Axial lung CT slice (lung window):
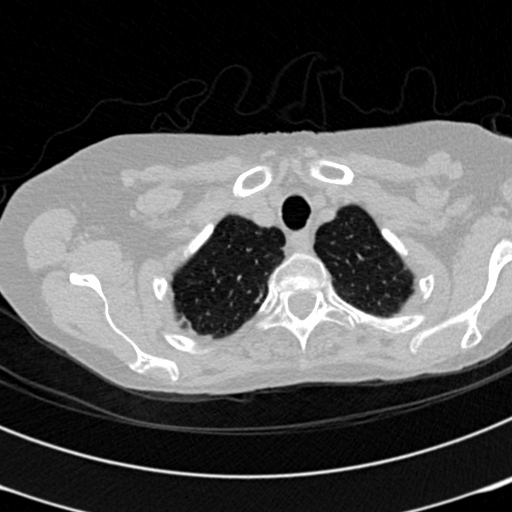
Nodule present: no